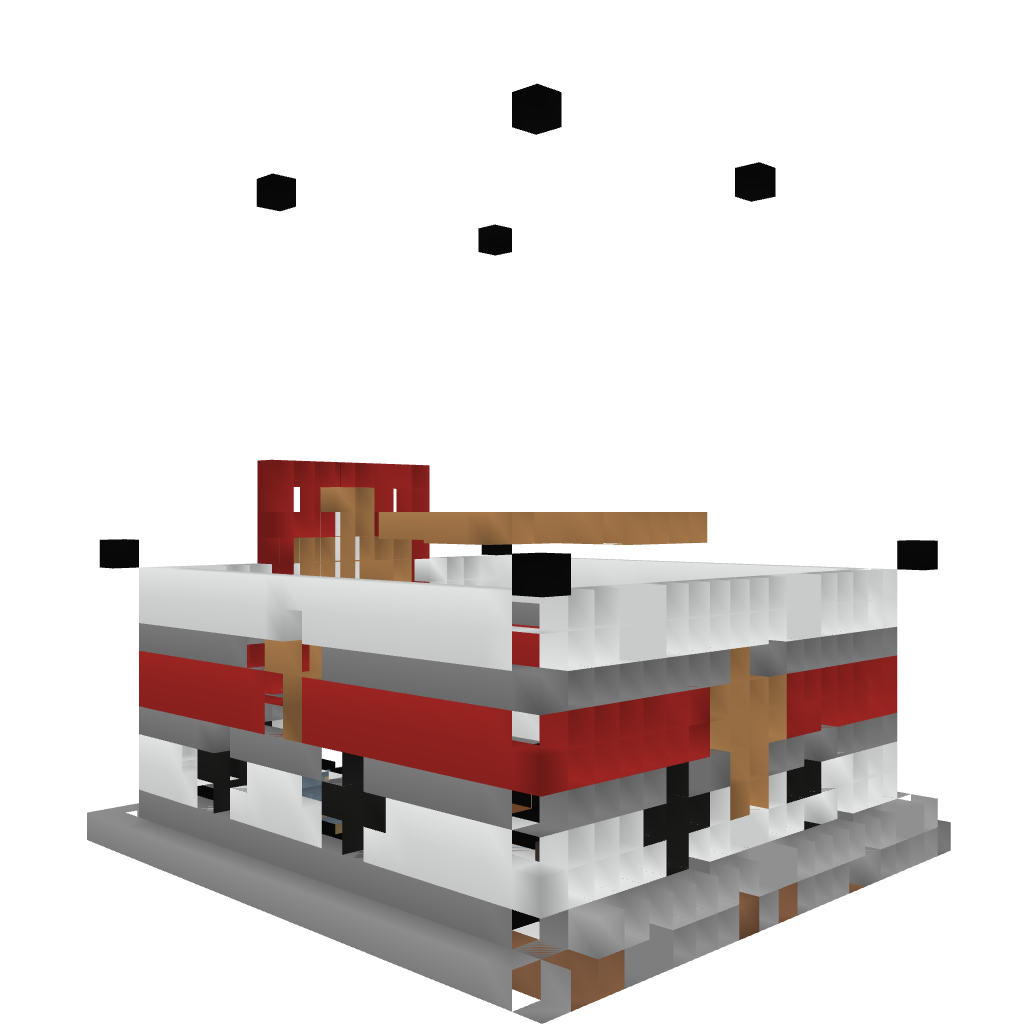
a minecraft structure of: Church